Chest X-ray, PA view. Patient: 56 years old, sex F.
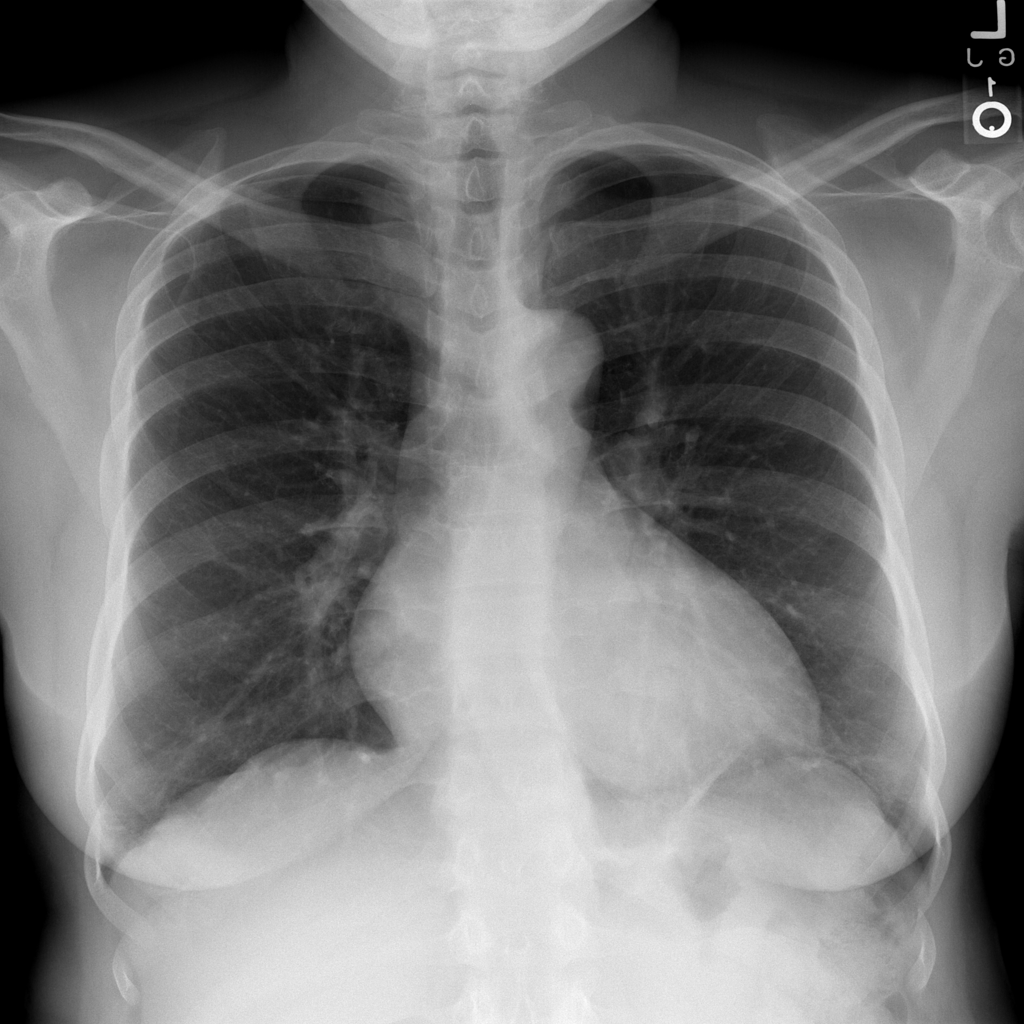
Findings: No Finding